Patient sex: F
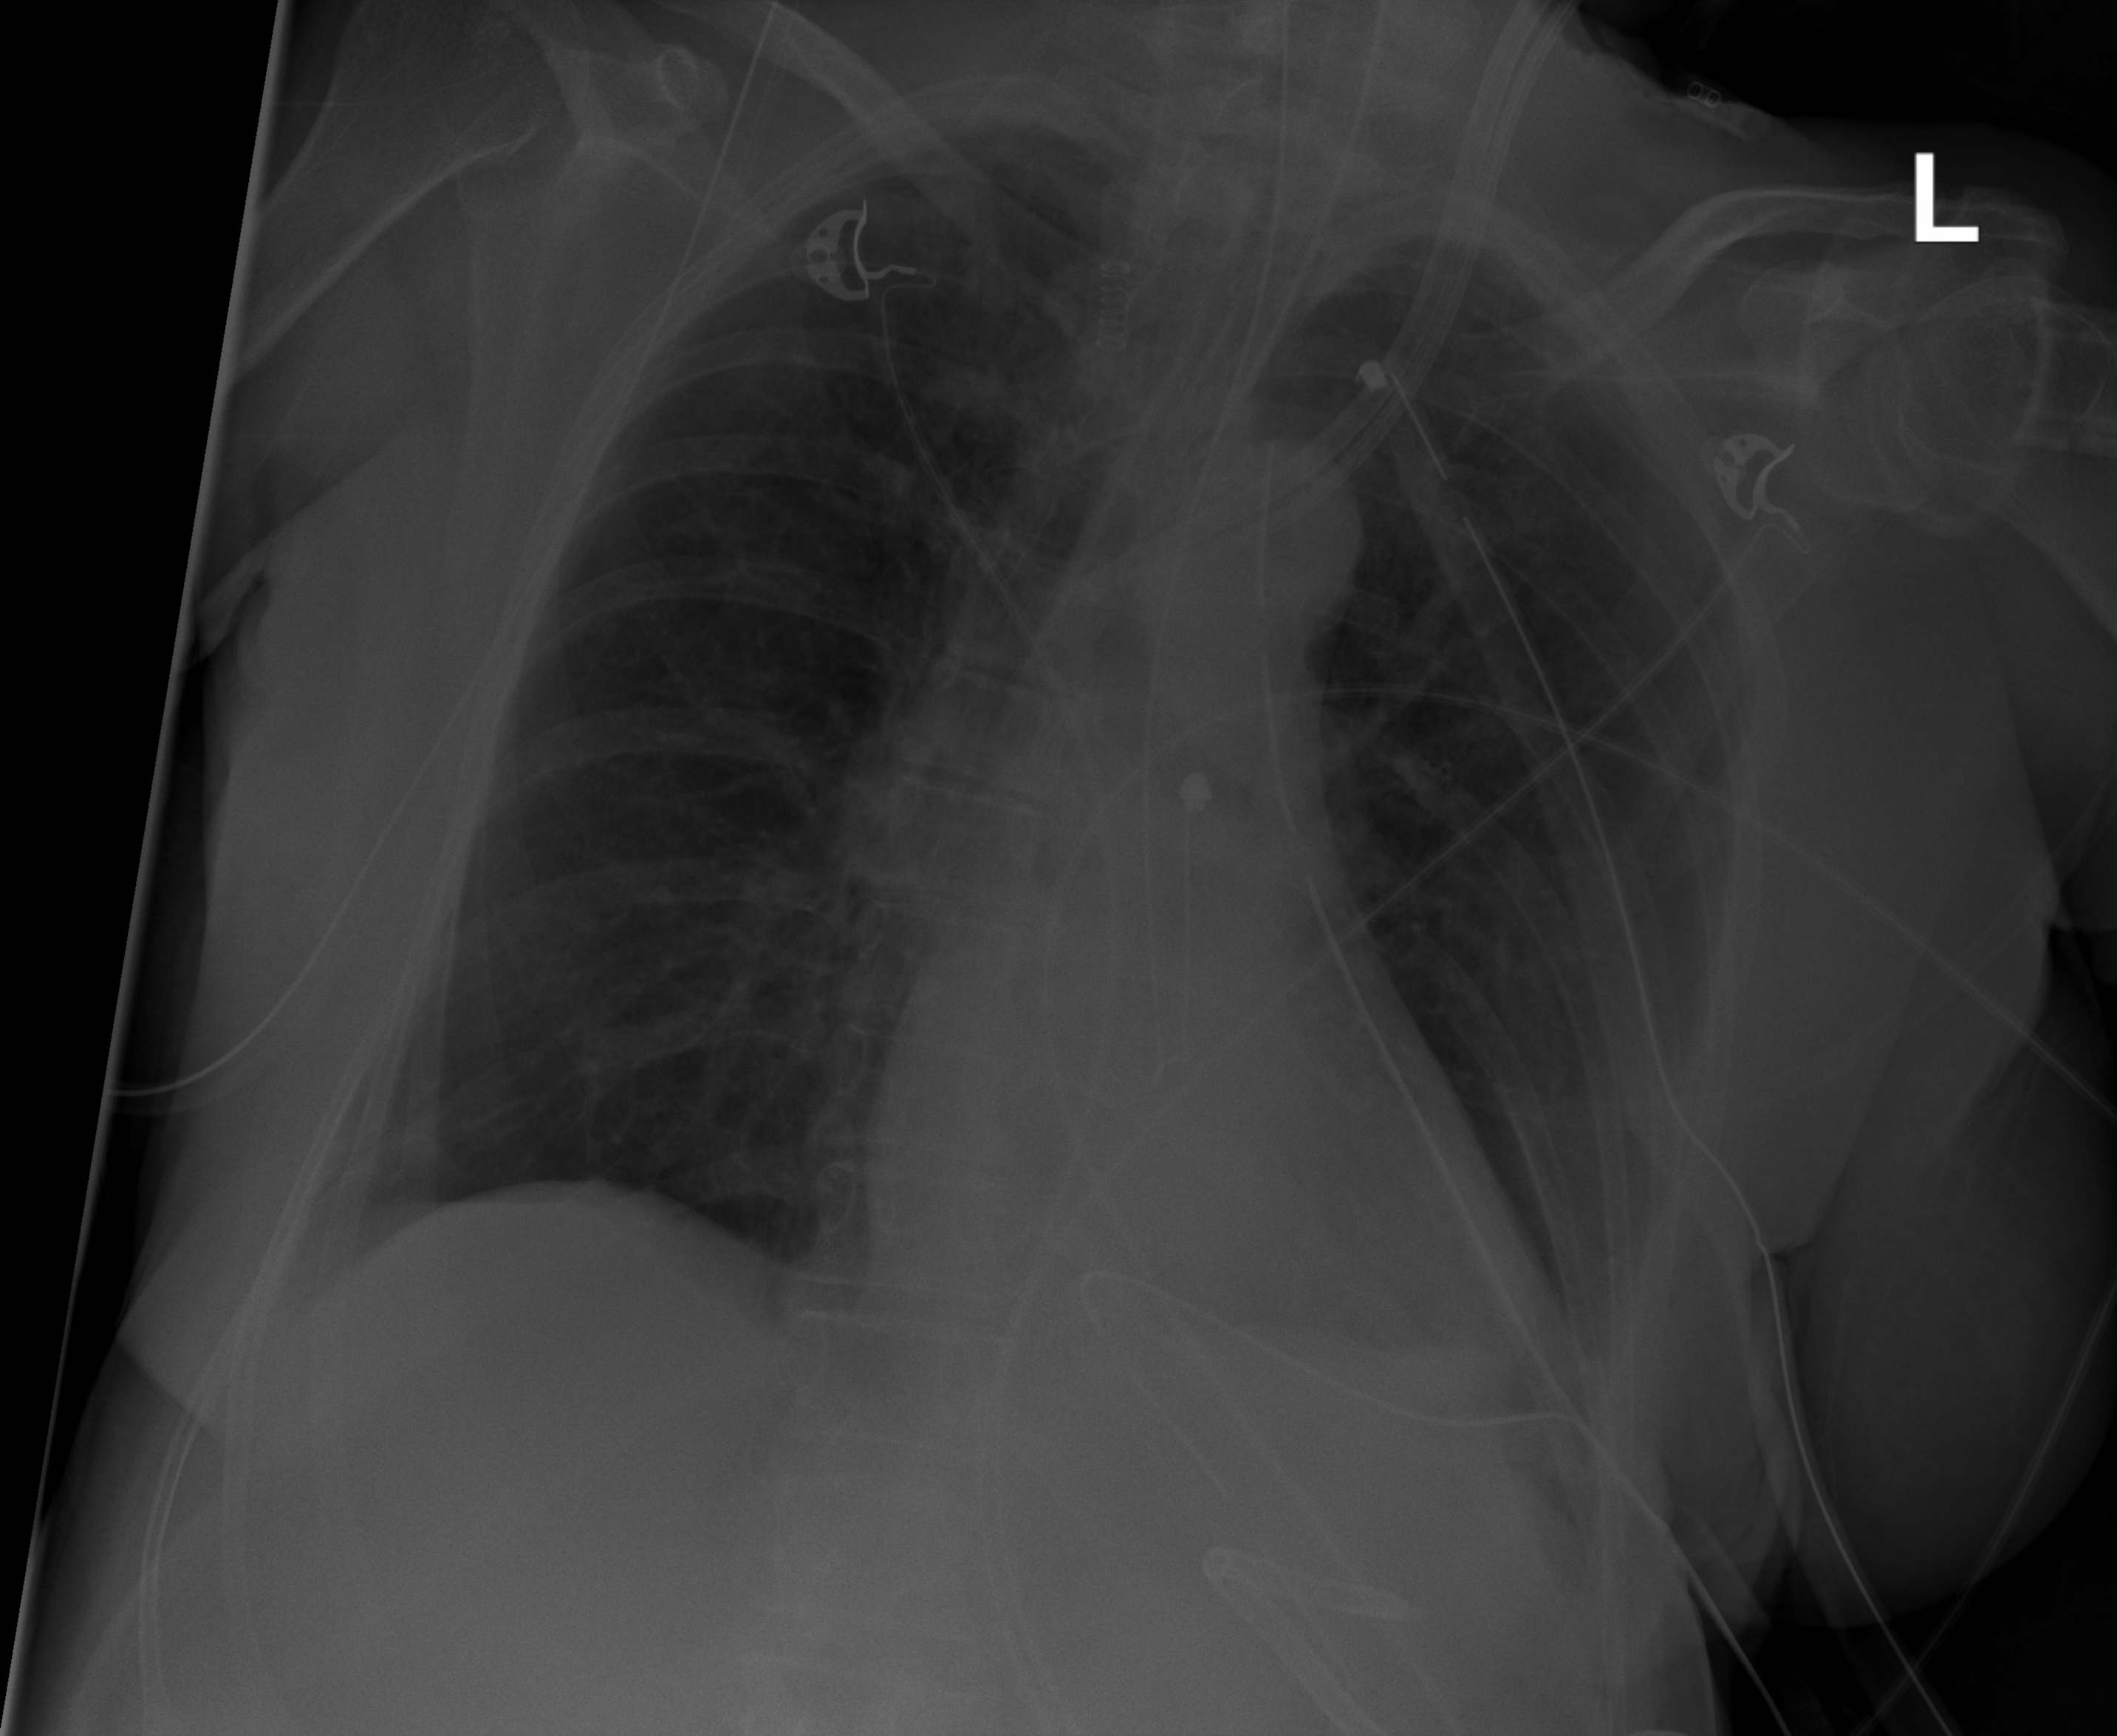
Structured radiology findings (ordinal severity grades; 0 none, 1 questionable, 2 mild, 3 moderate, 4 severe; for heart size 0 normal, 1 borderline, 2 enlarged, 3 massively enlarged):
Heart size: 0
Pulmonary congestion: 0
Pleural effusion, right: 2
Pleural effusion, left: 2
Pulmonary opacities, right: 0
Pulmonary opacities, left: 0
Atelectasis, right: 2
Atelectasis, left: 0